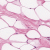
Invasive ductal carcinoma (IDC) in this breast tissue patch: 0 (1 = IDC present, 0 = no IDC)